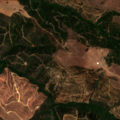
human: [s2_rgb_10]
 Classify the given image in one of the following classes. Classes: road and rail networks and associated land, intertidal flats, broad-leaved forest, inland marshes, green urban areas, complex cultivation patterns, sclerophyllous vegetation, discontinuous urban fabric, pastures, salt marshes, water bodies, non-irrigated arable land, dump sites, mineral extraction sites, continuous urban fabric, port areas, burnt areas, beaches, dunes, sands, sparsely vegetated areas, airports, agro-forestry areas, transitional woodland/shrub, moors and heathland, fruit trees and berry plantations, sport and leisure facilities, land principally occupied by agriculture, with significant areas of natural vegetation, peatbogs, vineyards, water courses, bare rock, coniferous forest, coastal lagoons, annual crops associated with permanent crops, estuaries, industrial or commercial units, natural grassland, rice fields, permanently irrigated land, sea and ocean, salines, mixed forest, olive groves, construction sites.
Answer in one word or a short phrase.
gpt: non-irrigated arable land, broad-leaved forest, sclerophyllous vegetation, transitional woodland/shrub